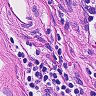
Metastatic tissue present: no